Question: I'm writing a Word macro that reads about 1000 word pairs from an Excel file and does replacement accordingly for a Word file. At the very beginning I was using the code below for the replacement:
'''
Selection.Find.ClearFormatting
Selection.Find.Replacement.ClearFormatting
With Selection.Find
.Text = SrcText
.Replacement.Text = DestText
.Forward = True
.Wrap = wdFindContinue
.Format = False
.MatchCase = False
.MatchWholeWord = False
.MatchByte = False
.MatchAllWordForms = False
.MatchSoundsLike = False
.MatchWildcards = False
.MatchFuzzy = False
End With
Selection.Find.Execute Replace:=wdReplaceAll
'''
It worked but appeared a bit slow for large Word files. Then I tried to first read the whole content into a string variable, do finding there, then alter the Word file when any replacement target was found (although I'm actually not sure that this can be faster).
When doing that I encountered . For example, if you create a Word file with only a single-cell table in the first row:

then in the VBA editor, the code below will give you 2.
'''
Debug.Print Len(ActiveDocument.Characters(2))
'''
I don't know whether there exist other inconsistencies of this sort and got stuck there.
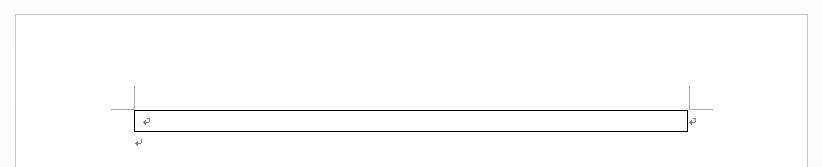
Answer: For a start don't specify all those properties over and over again. Unless you change them they don't change.
'''
With Selection.Find
.ClearFormatting
.Replacement.ClearFormatting
.Forward = True
.Wrap = wdFindContinue
.Format = False
.MatchCase = False
.MatchWholeWord = False
.MatchByte = False
.MatchAllWordForms = False
.MatchSoundsLike = False
.MatchWildcards = False
.MatchFuzzy = False
For loop to go through each word pair
.Text = SrcText
.Replacement.Text = DestText
.Find.Execute Replace:=wdReplaceAll
Next
End With
'''
So if you are interested in performance minimise dots (each dot is a lookup), especially in loops.
There are two ways. One is to set objects to the lowest object if you are going to access more than once.
eg (slower)
'''
set xlapp = CreateObject("Excel.Application")
msgbox xlapp.worksheets(0).name
'''
(faster because you omitt a dot every time you use the object)
'''
set xlapp = CreateObject("Excel.Application")
set wsheet = xlapp.worksheets(0)
msgbox wsheet.name
'''
The second way is with. You can only have one with active at a time.
This skips 100 lookups.
'''
with wsheet
For x = 1 to 100
msgbox .name
Next
end with
'''
And don't join strings one character at a time. See this from a VBScript programmer. It requires 50,000 bytes and many allocation and deallocation to make a 100 character string.
<URL>
Don't reread properties that don't change especially if out of process or late bound. Put them into a variable.
Two concepts here - in or out of process and early or late binding.
exefiles are connected to out of process. All calls are marshalled over RPC (a networking protocol). Dllfiles are in process and function calls are made direct with a jump.
Early binding is 'set x = objecttype'. Functions are looked up when you write the program. On execution the program is hard coded to jump to address stored in the vtable for that function.
Late binding is set 'x = createobject("objecttype")'. Each function call goes like this. "Hi object do you have a print command". "Yes", it replies, "command number 3". "Hi object can you please do command number 3". "Sure, here's the result".
From Visual Basic Concepts (part of Help)
You can make your Visual Basic applications run faster by optimizing the way Visual Basic resolves object references. The speed with which Visual Basic handles object references can be affected by:
Whether or not the ActiveX component has been implemented as an in-process server or an out-of-process server.
Whether an object reference is early-bound or late-bound. In general, if a component has been implemented as part of an executable file (.exe file), it is an out-of-process server and runs in its own process. If it has been implemented as a dynamic-link library, it is an in-process server and runs in the same process as the client application.
Applications that use in-process servers usually run faster than those that use out-of-process servers because the application doesn't have to cross process boundaries to use an object's properties, methods, and events. For more information about in-process and out-of-process servers, see "In-Process and Out-of-Process Servers."
Object references are early-bound if they use object variables declared as variables of a specific class. Object references are late-bound if they use object variables declared as variables of the generic Object class. Object references that use early-bound variables usually run faster than those that use late-bound variables.
See this link from a Microsoft person. This is excel specific rather than VBA. Autocalc and other calc options/screenupdating etc.
<URL>